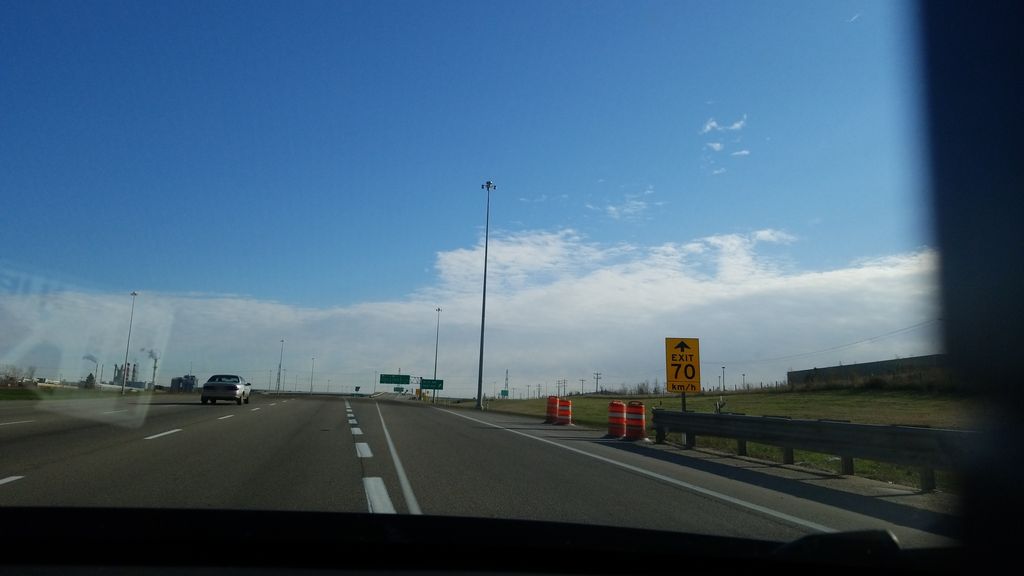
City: edmonton